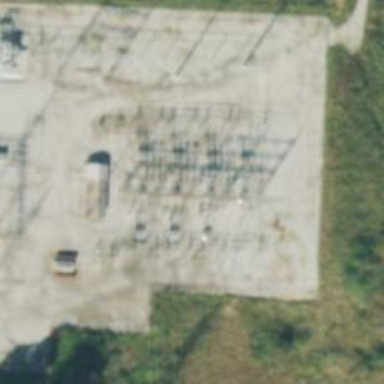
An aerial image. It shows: Switch used for power control.